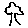
Label: tree